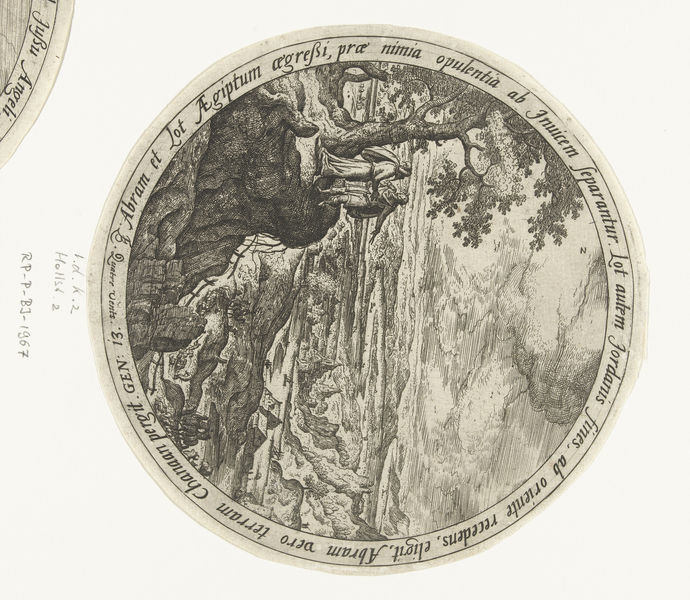
Titel: Afscheid van Abraham en Lot
Künstler: onbekend
Standort: Amsterdam
Institution: Rijksmuseum
Schlagwörter: gravure, bois, montagne, hommes, biblique, religieux, sur